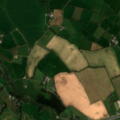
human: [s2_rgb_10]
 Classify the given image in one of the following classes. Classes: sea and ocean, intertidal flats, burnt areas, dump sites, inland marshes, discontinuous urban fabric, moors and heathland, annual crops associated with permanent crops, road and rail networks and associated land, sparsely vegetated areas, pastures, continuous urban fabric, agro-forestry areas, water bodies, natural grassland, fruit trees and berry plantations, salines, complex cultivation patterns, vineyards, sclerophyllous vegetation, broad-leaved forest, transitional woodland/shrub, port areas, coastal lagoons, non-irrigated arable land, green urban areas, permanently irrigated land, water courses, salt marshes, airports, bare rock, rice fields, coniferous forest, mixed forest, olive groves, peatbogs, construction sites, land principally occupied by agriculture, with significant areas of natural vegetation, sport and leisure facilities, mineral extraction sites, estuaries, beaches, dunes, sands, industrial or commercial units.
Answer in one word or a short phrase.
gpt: non-irrigated arable land, pastures